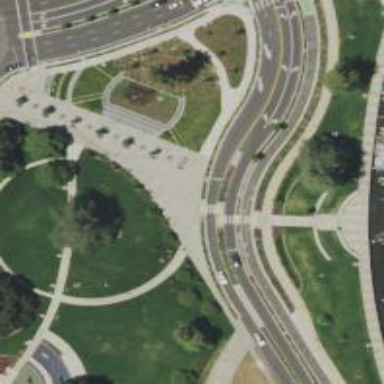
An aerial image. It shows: Footway located on traffic island.